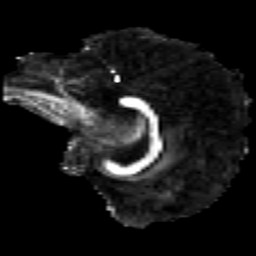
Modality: FA
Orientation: sagittal
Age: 24
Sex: male
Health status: healthy
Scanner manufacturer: philips
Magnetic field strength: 3 T
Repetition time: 4.293 s
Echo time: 0.09797 s